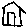
Label: house